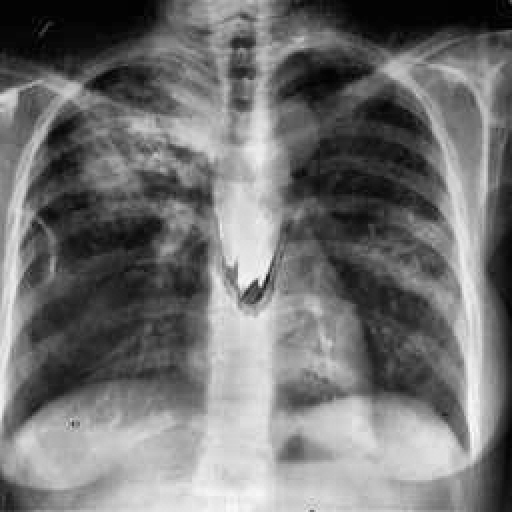
Finding: TUBERCULOSIS